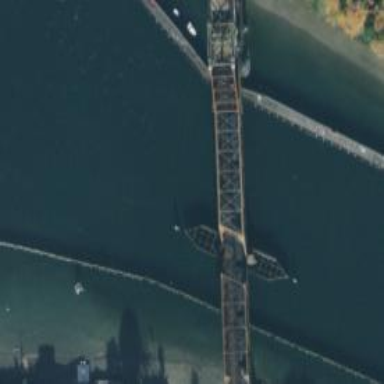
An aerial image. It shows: Movable bascule railway bridge over water.